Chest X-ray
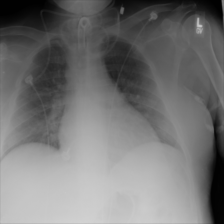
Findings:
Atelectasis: negative
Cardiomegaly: negative
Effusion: negative
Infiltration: negative
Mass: negative
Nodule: negative
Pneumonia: negative
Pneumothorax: negative
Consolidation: negative
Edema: negative
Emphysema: negative
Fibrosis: negative
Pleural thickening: negative
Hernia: negative